Question: What is the best practice of aligment images on JSP page, I want to make center a pic but attribute has following options:
- - - - -
Should I use css or.. what ?
What I want to do:

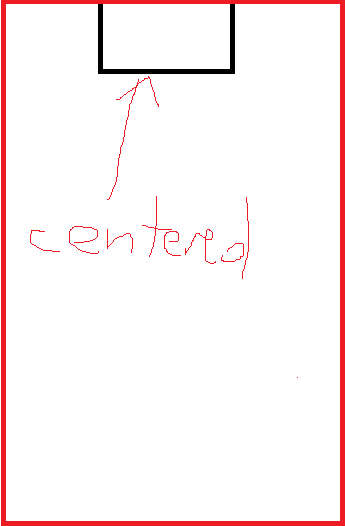
Answer: The advisable approach is:
'''
<body>
<!--Menu-->
<!--body-->
<!--footer-->
</body>
'''
It changes according to the requirement also.
To includes the jsp fragment you can use the jsp tag lib as:
'''
<jsp:directive.attribute name="title" required="true" rtexprvalue="true" />
<body>
<div style="padding-top: 50px;">
<jsp:include page="/WEB-INF/view/jsp/menu.jspx"/>
<jsp:doBody />
<jsp:include page="/WEB-INF/view/jsp/footer.jspx"/>
</div>
</body>
'''